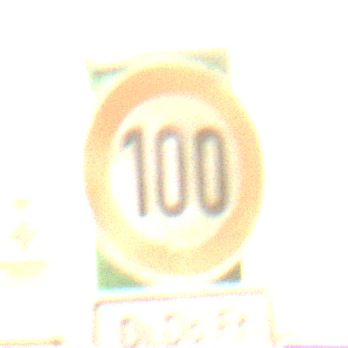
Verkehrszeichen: Geschwindigkeit100
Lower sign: ZeitangabenMitBeschraenkungAufWochentage3
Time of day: Night
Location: Outdoor (Urban)
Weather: PartlyCloudy
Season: NotSpecified
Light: Artificial